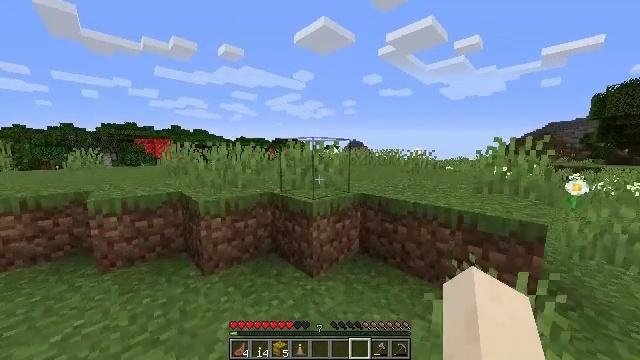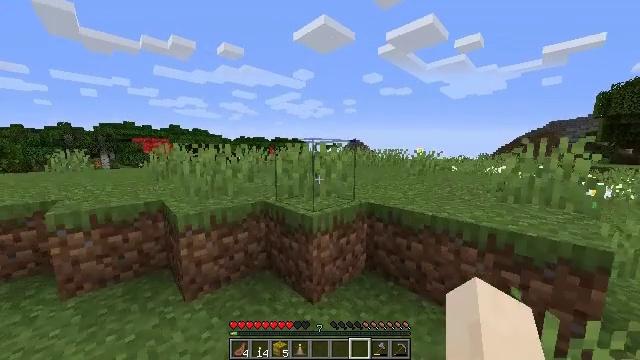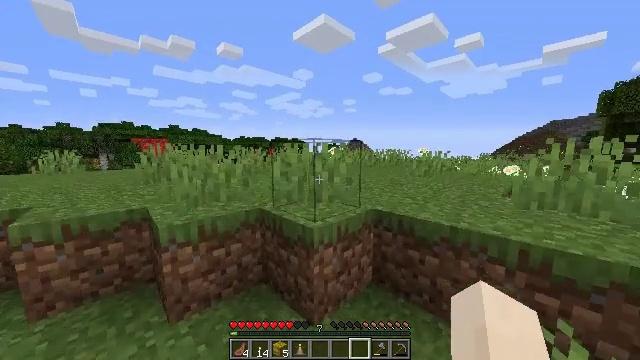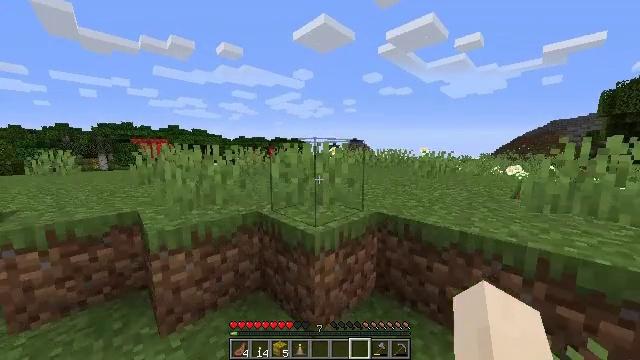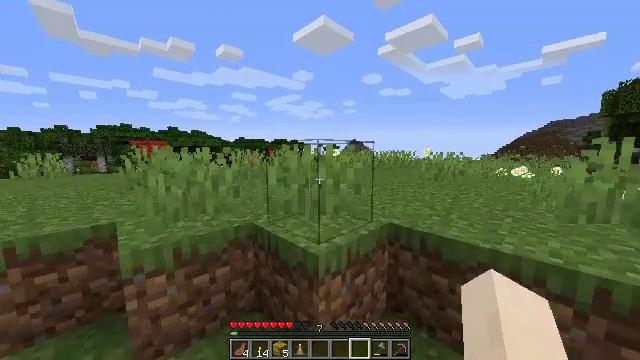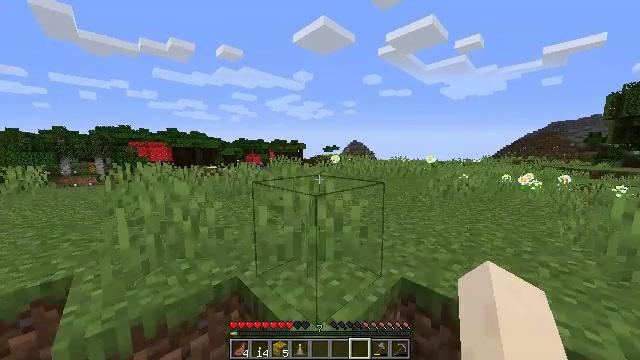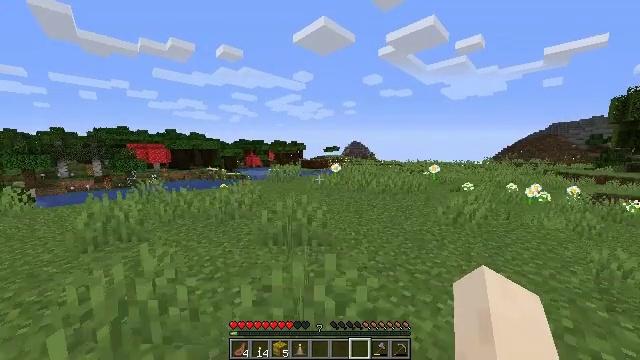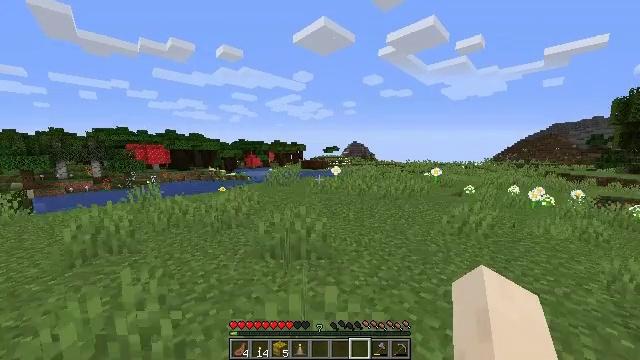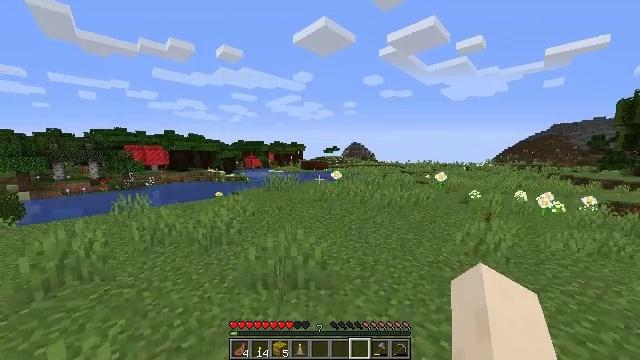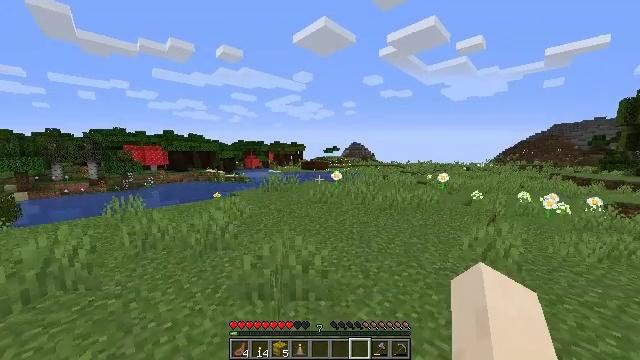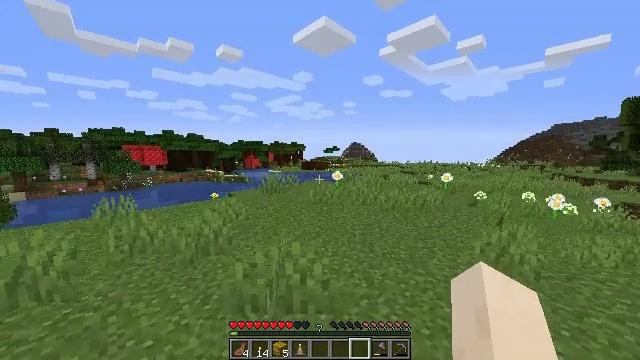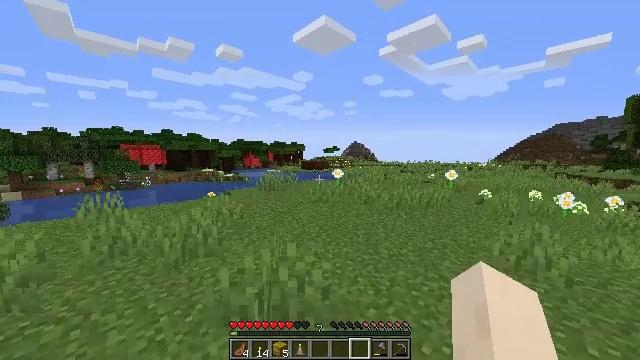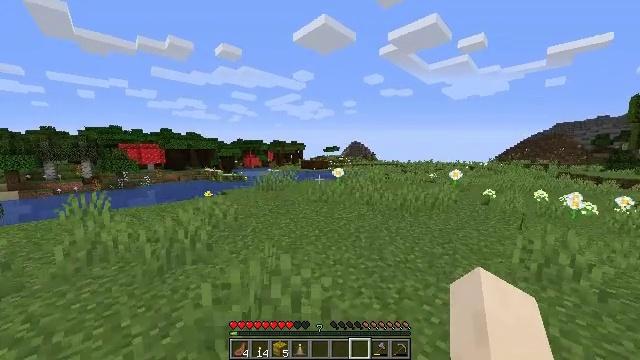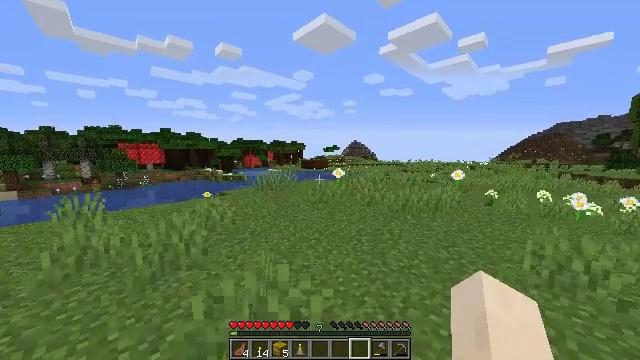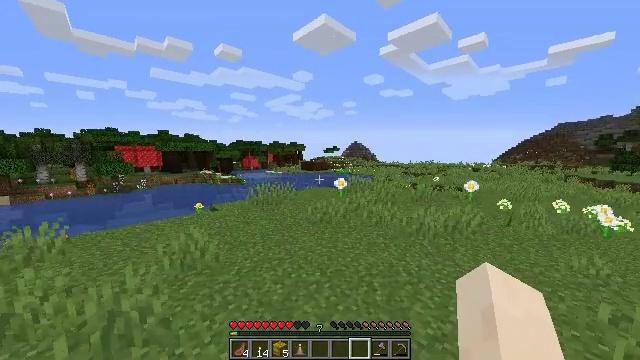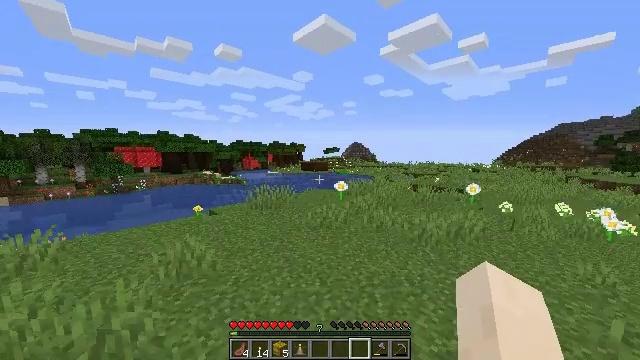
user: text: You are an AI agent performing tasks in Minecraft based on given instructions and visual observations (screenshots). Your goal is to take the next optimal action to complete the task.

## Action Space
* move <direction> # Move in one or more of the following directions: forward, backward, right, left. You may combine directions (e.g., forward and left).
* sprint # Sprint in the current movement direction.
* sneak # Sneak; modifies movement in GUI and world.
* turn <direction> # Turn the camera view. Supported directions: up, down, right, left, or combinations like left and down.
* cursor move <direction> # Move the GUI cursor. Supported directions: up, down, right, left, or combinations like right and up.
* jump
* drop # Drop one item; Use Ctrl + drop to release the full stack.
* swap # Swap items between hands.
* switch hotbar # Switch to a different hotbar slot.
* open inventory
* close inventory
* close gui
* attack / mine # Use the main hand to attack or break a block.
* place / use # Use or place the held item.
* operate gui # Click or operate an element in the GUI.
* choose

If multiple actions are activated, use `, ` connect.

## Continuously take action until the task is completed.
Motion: motion action
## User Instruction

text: Interact with the crafting table and make a dark oak pressure plate.
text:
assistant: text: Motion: move forward, sprint
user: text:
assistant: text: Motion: move forward, sprint
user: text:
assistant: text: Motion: move forward, sprint
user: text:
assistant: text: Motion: move forward, sprint, jump
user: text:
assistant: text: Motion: move forward, sprint, jump
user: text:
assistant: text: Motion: move forward, sprint, jump
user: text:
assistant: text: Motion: move forward, sprint, jump
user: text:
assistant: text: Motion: move forward, sprint, jump
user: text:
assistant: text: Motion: move forward, sprint, jump
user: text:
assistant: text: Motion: move forward, sprint, jump
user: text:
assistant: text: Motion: move forward, sprint, jump
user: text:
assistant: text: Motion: move forward, sprint, jump
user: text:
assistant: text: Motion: move forward, sprint, jump
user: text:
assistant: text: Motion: move forward, sprint, jump
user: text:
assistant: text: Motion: move forward, sprint, jump
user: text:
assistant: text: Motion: move forward, sprint, jump
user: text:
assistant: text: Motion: move forward, sprint, jump
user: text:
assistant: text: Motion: move forward, sprint, jump
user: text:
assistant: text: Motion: move forward, sprint, jump
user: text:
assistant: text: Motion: move forward, sprint, jump
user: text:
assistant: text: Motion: move forward, sprint, jump
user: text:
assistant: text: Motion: move forward, sprint, jump
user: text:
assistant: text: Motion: move forward, sprint, jump
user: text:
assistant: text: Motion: move forward, sprint, jump
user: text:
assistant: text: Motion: move forward, sprint, turn right and down, jump
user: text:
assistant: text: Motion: move forward, sprint, turn right, jump
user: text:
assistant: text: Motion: move forward, sprint, jump
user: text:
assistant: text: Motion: move forward, sprint, jump
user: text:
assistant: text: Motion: move forward, sprint, jump
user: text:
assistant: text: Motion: move forward, sprint, jump